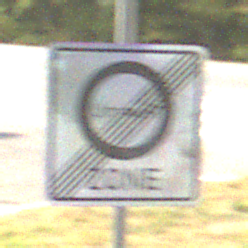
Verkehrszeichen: EndeUmweltzone
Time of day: MorningAfternoon
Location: Outdoor (Suburban)
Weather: Clear
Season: NotSpecified
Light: Natural